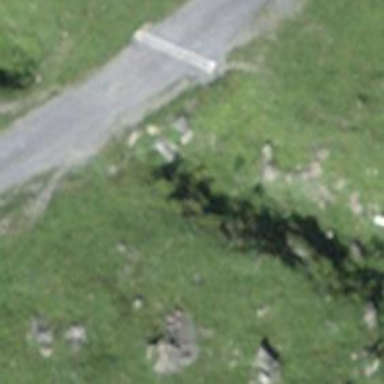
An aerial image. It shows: Culvert tunnel.